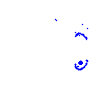
Particle: kaon